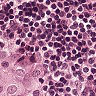
Metastatic tissue present: yes